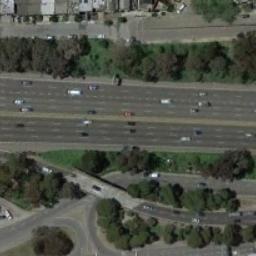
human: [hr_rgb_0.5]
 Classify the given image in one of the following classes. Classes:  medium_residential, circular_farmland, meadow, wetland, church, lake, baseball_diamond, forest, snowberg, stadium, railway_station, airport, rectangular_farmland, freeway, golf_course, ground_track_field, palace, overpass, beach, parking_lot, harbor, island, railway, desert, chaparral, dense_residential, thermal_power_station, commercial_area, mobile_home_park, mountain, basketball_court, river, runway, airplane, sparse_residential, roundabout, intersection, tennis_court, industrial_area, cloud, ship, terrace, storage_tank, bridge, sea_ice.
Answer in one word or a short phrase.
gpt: freeway